Current action and preconditions to check: trajectory_clear

Your task: For each precondition in the list above, predict whether it will hold at this action.

Consider the current scene as observed from the mobile robot's camera, and analyze the predicted future states of all dynamic agents (e.g., people, animals, vehicles, or any moving entities) within the NEXT SECOND.

IMPORTANT: Only answer "very likely" if you are absolutely certain—based on strong, clear evidence—that a dynamic agent will violate the precondition in the predicted future state. Do NOT answer "very likely" for unlikely, ambiguous, or low-probability risks.

Ask yourself for each precondition: Is there a high probability, with clear and convincing evidence, that the predicted future states of any dynamic agent will interfere with the predicted future state of the currently executing action within the NEXT SECOND, causing that precondition to fail?

Assess the risk level based on these predictions. Use "likely" or "very likely" if motions create a clear risk of interference.

Use "neutral" or "improbable" if agents are nearby but their predicted paths are clearly diverging or non-conflicting.

Failure Risk Categories: "very improbable", "improbable", "neutral", "likely", "very likely"

Answer Format: Output ONLY the probability_of_failure value from these categories: "very improbable", "improbable", "neutral", "likely", "very likely"

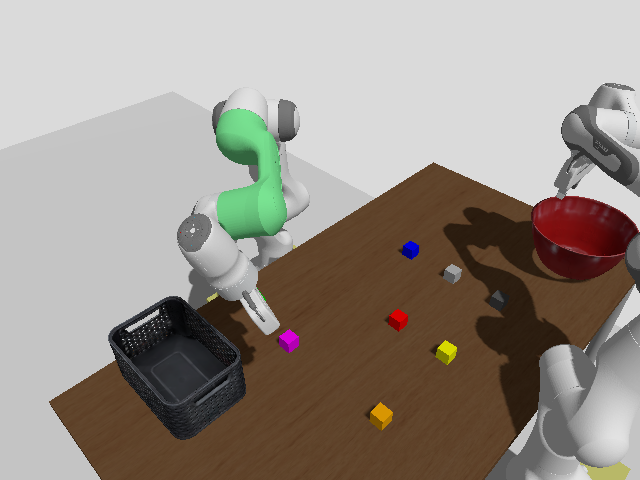

Answer: very improbable